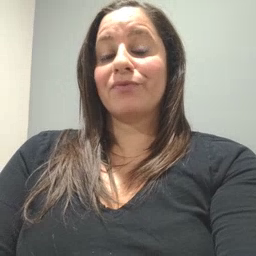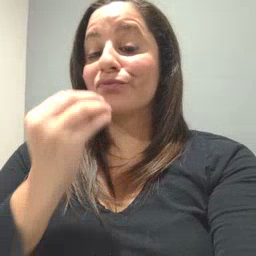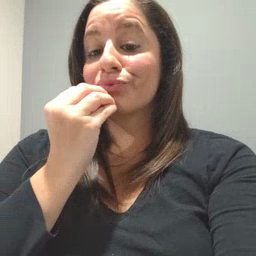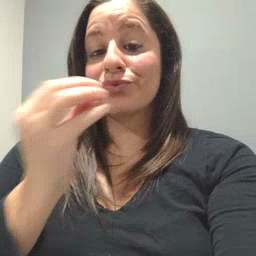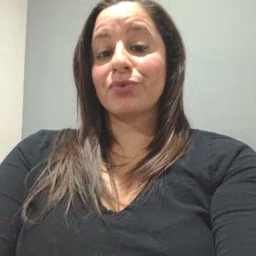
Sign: food